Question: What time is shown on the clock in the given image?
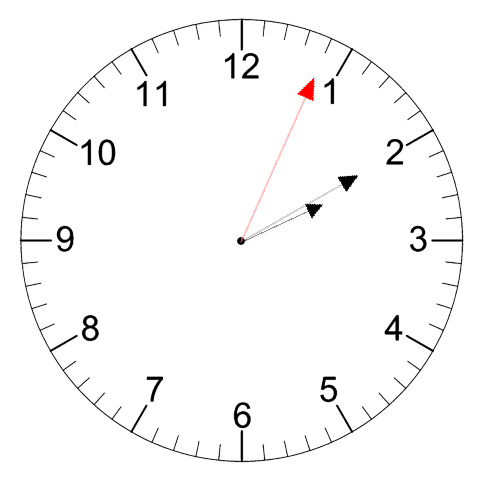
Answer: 02:10:04